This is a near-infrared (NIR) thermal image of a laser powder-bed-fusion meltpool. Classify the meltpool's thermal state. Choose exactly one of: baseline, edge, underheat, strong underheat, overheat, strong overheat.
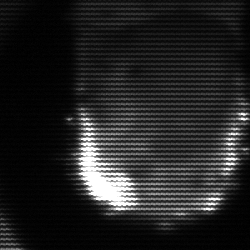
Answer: baseline